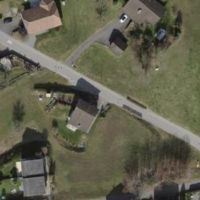
EUNIS habitat code: 55
Species observed at this site:
Medicago sativa